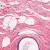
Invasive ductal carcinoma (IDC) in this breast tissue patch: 0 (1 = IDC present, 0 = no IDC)